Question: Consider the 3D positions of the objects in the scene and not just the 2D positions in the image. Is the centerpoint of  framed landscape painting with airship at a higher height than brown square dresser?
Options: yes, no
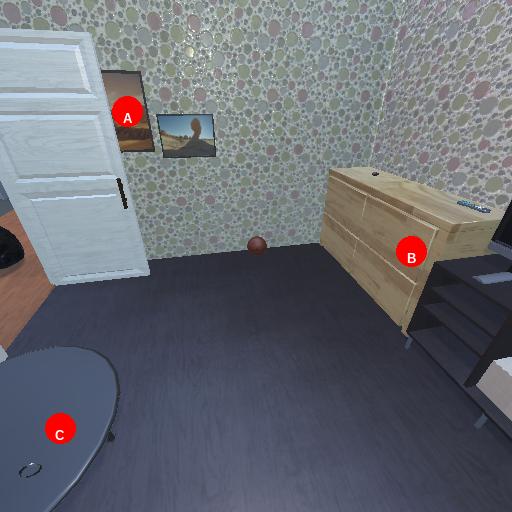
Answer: yes